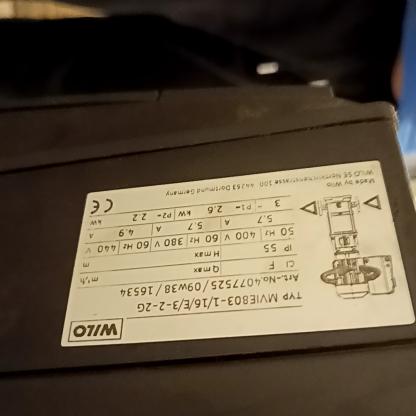
Klasa: tabliczka-znamionowa